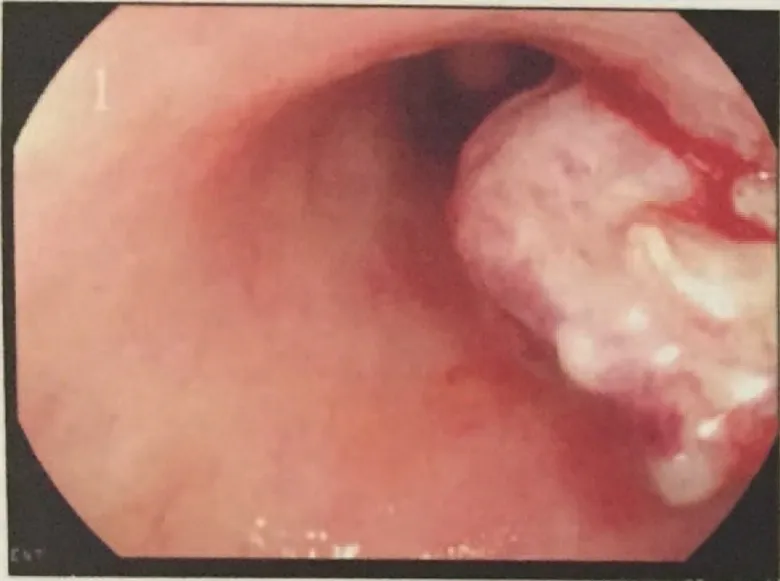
View of colonoscope: a hyperemic and fragile mass without pedicle, covered with some sphacelus, 1.2cm x 1.5 cm size, protruded from rectal mucosa, 10 cm distant from anus.
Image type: endoscopy (airway_endoscopy)